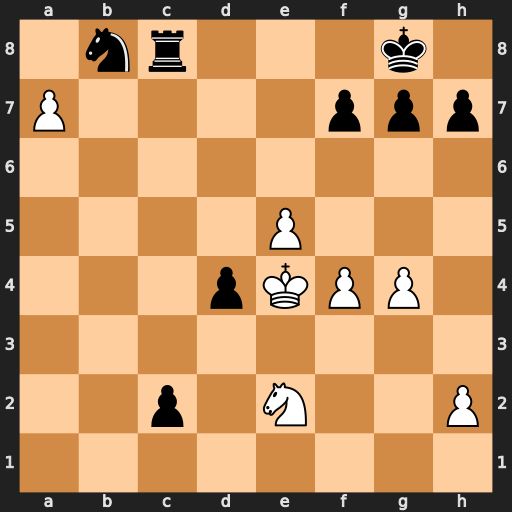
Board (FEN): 1nr3k1/P4ppp/8/4P3/3pKPP1/8/2p1N2P/8
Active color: w
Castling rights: -
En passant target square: -
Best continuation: a8=Q d3 Kxd3 c1=Q Nxc1